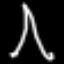
Label: The Eiffel Tower